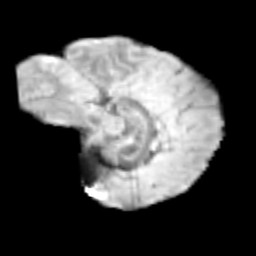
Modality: T2w
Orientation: sagittal
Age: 12
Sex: male
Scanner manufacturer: siemens
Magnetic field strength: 3 T
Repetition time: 3.8 s
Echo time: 0.07 s